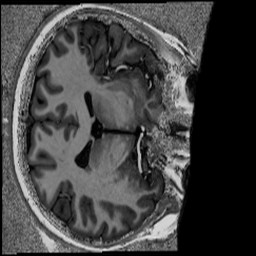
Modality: UNIT1
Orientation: axial
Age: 22
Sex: female
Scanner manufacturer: siemens
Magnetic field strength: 6.98 T
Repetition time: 6 s
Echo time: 0.00283 s